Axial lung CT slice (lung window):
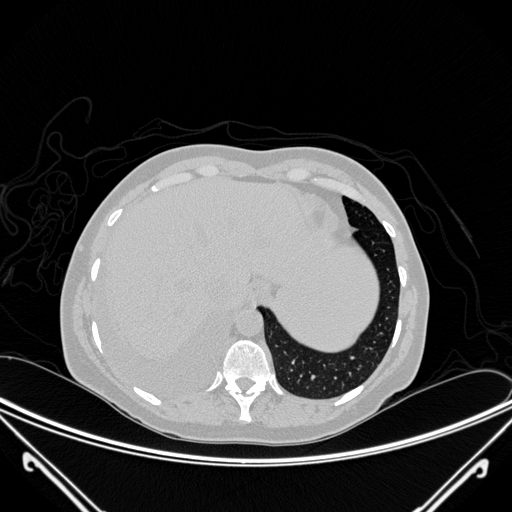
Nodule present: no